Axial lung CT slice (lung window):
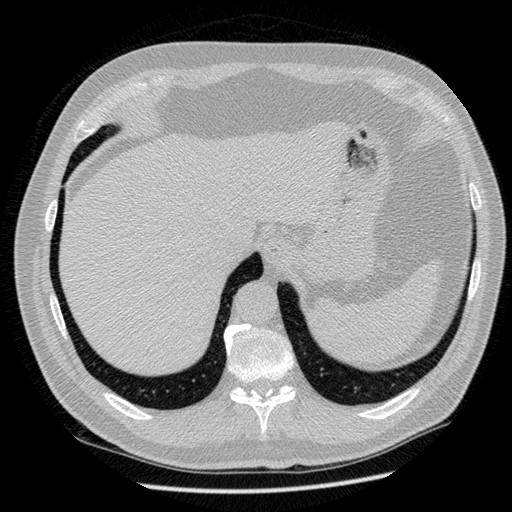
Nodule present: no